Question: i want to put an image in end of a paragraph and want it to be inside paragraph like this image:

i give float to image but it goes through only one row.
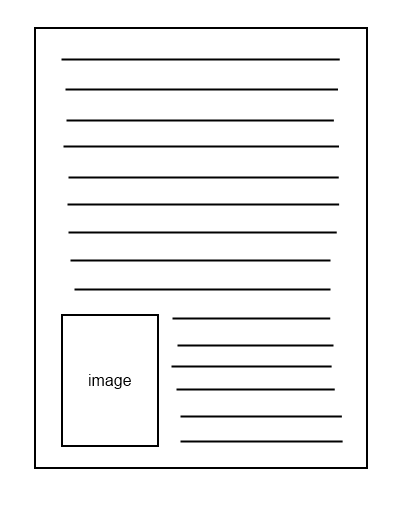
Answer: Yeah, unfortunately there is no easy way to do this with CSS. As Pekka said, unless you know exactly where to place the image in the markup, you will probably have a bad time.